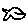
Label: fish